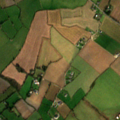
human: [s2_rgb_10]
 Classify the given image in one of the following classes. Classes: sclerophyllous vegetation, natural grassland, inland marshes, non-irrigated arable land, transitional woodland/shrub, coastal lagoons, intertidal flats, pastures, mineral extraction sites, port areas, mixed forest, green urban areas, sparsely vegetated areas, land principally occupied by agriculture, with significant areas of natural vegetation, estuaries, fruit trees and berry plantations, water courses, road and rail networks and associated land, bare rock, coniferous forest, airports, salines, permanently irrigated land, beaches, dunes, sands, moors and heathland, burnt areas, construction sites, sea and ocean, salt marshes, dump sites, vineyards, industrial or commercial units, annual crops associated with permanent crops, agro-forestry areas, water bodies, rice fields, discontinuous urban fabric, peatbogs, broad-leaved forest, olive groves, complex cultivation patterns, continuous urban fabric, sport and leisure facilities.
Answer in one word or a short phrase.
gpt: non-irrigated arable land, pastures